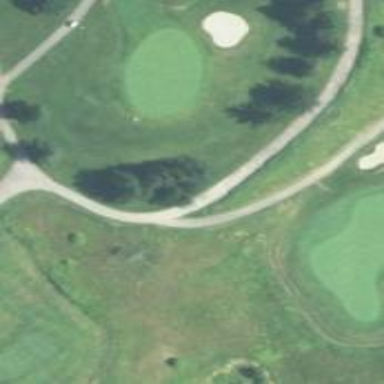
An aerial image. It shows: Path designated for golf carts.